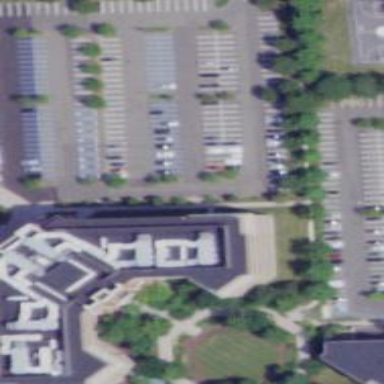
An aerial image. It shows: Commercial building.